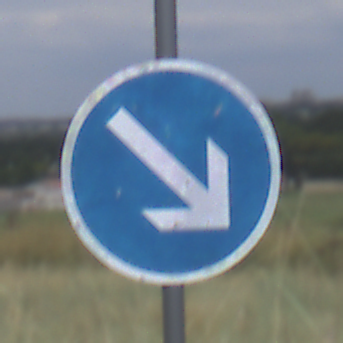
Verkehrszeichen: VorgeschriebeneVorbeifahrtRechts
Umgebung: Outdoor, Nature
Tageszeit: Midday
Wetter: PartlyCloudy
Licht: Natural
Jahreszeit: NotSpecified
Kontrast: HighContrast